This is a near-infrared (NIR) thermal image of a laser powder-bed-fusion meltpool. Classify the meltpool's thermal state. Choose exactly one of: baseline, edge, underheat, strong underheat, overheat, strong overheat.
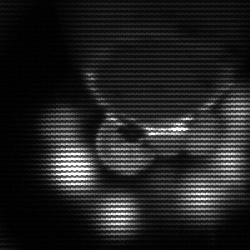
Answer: edge